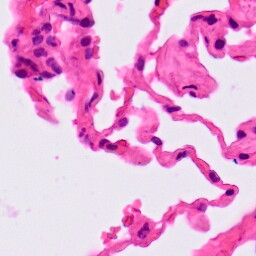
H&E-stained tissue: Lung